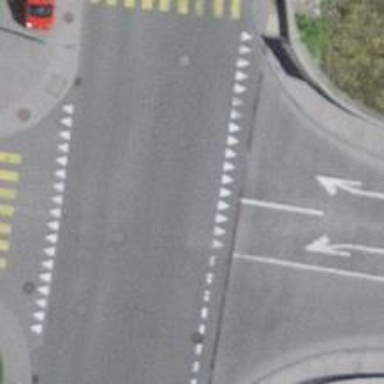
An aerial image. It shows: Road with traffic signals.